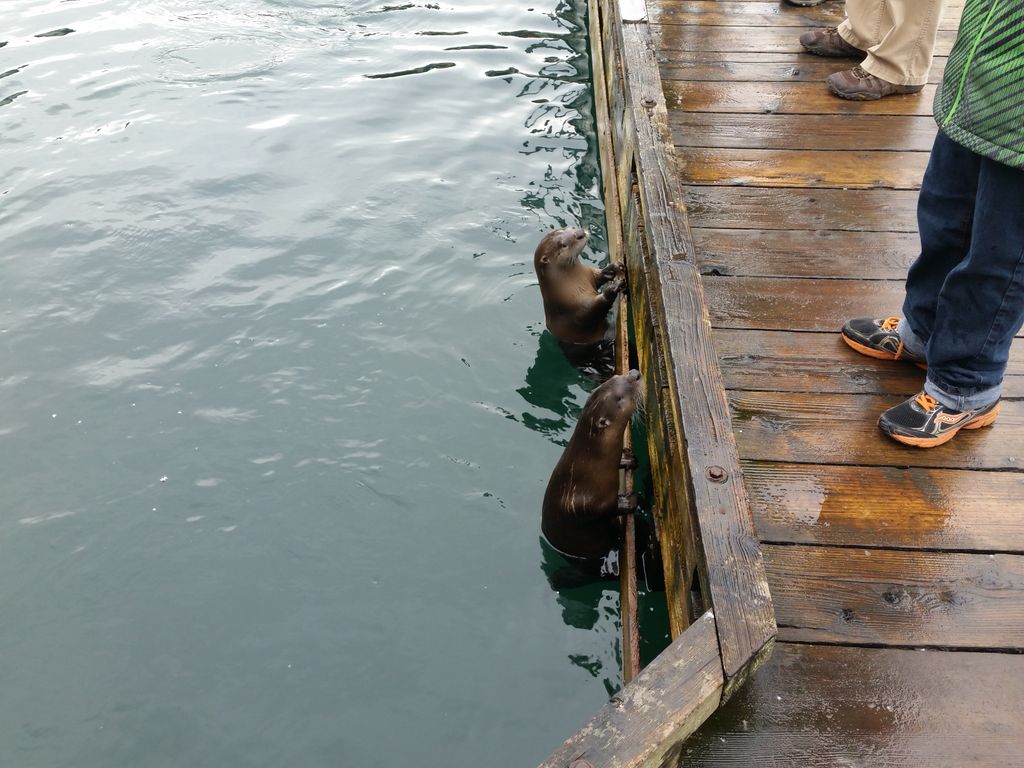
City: victoria